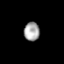
Tissue: prostate
Cell type: Myeloid cells
Senescence score: 0.3365
Nuclear area (px): 286
Mean DAPI intensity: 166.315